四年级 · 立体几何学
图形

从正面看到的形状是

18 ._

从上面看到的图形是相同的。( )
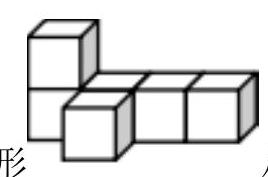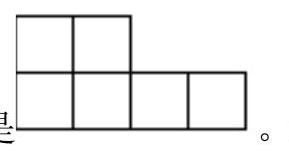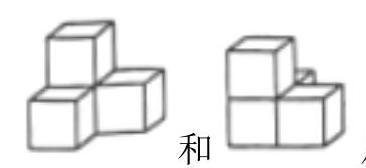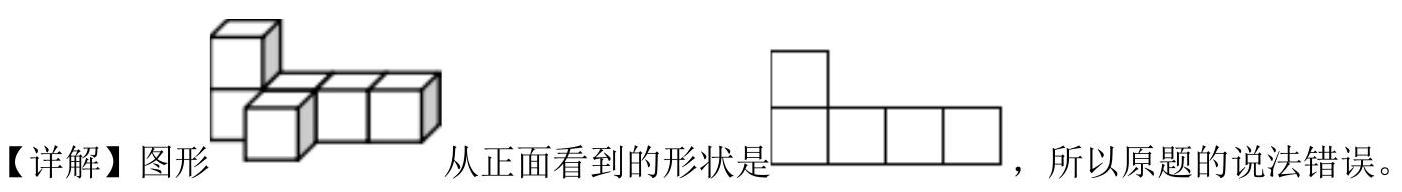
答案: 解$\times$

【分析】所给几何体从正面看到两层小正方形, 下面一层 4 个, 上面一层 1 个, 左齐。

故答案为: $\times$

【点睛】本题主要考查从不同方向观察物体和几何图形, 关键是培养学生的观察能力。